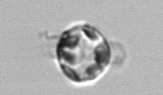
Label: Thalassiosira